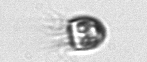
Label: Balanion